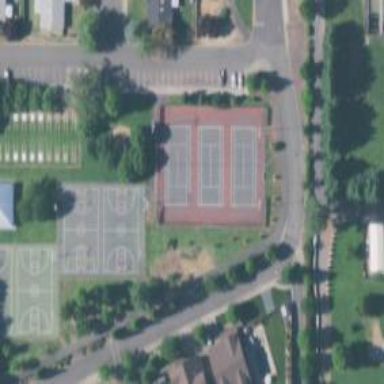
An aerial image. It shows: Basketball court on pitch.